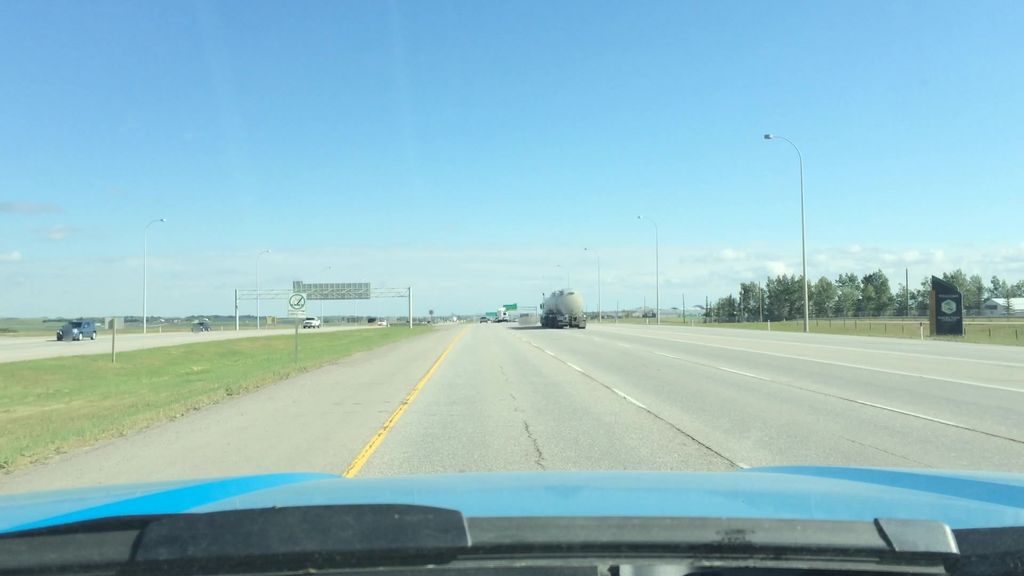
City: calgary